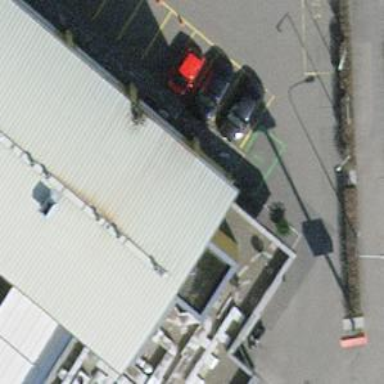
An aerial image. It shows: Charging station.